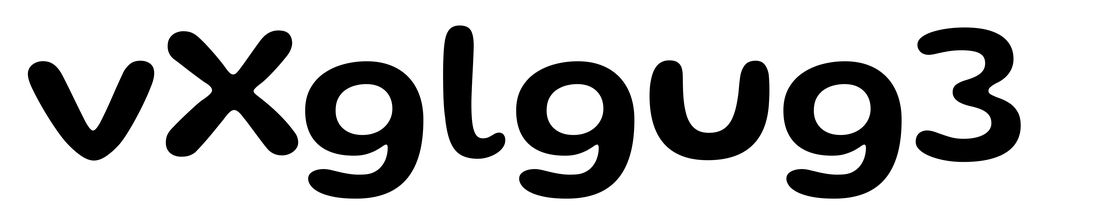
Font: Gluten_Medium